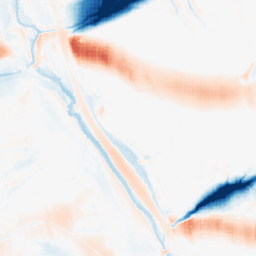
Category: morphological
Decomposition family: morphological_ellipse
Decomposition parameters: operation: average
width: 50
height: 20
Upsampling method: sinc_blackman
Upsampling parameters: scale: 8
kernel_size: 16
Upsampling scale: 8